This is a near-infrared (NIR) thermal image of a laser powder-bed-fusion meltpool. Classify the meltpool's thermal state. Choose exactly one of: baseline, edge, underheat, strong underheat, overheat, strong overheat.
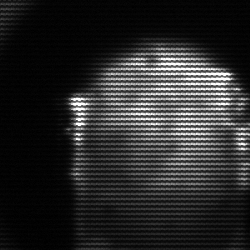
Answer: baseline